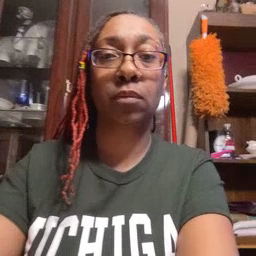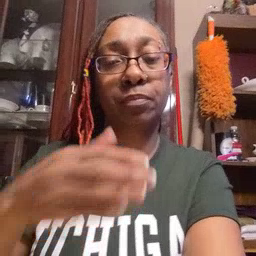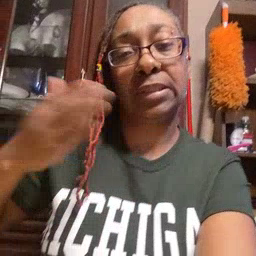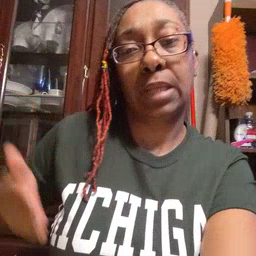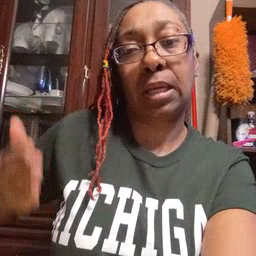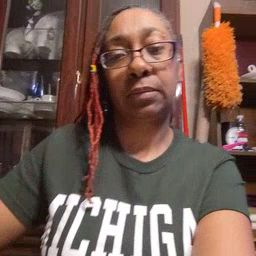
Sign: beside